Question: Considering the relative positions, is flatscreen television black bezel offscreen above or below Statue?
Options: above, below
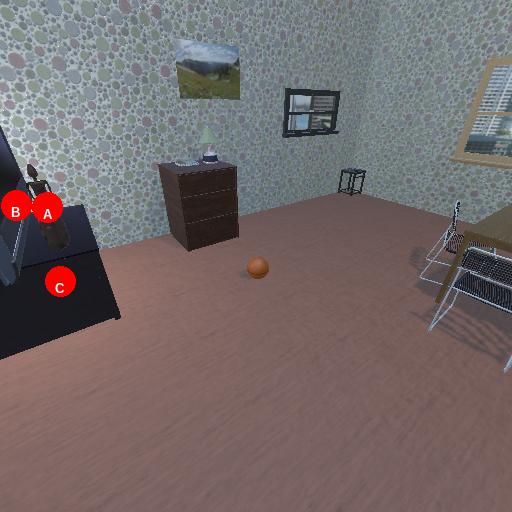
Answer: above